Interaction volume radius: 10 \u00c5
Interaction volume height: 15 \u00c5
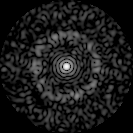
Disorder parameter: 0.8258